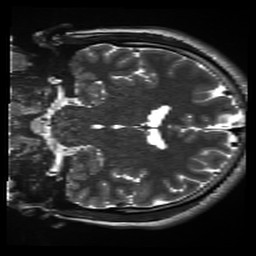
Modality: inplaneT2
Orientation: coronal
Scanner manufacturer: siemens
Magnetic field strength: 3 T
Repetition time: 11 s
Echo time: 0.059 s